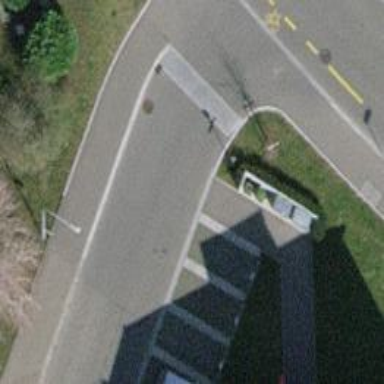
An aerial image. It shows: Traffic calming feature called choker.